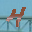
Label: 4